Fundus camera: zeiss
Shooting center: fovea
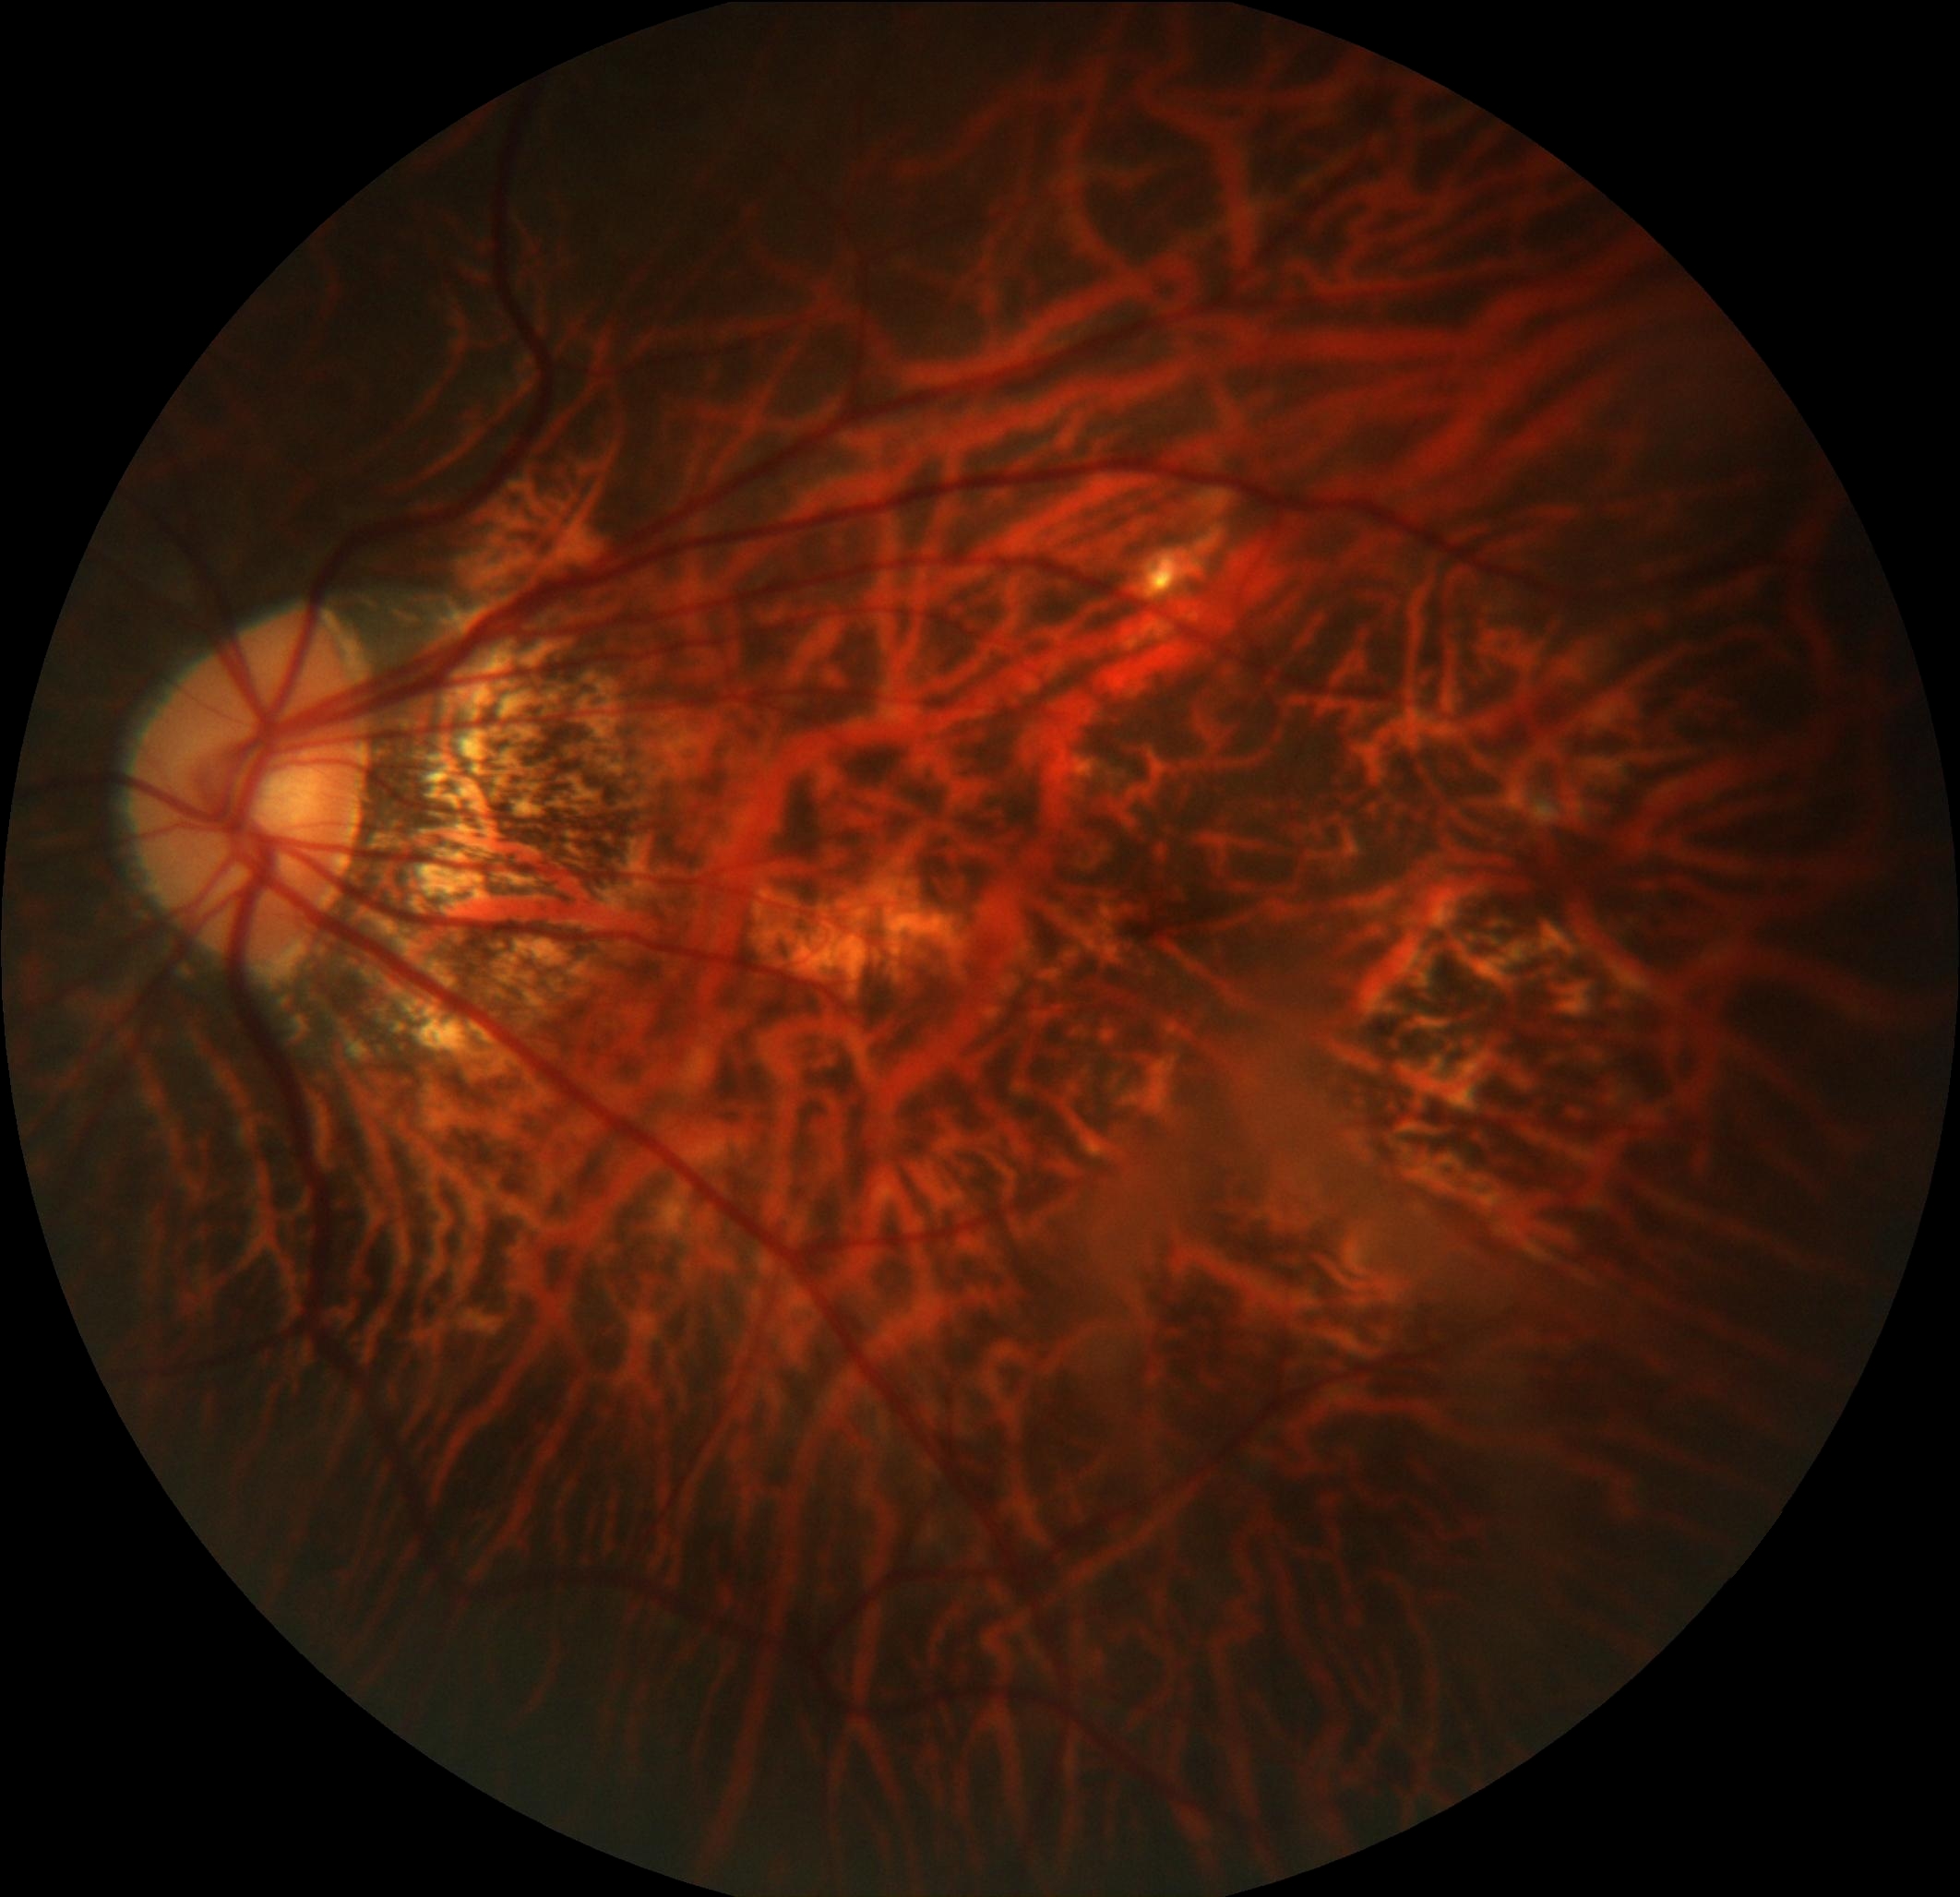
Pathologic myopia: yes
Patchy retinal atrophy: present
Retinal detachment: absent